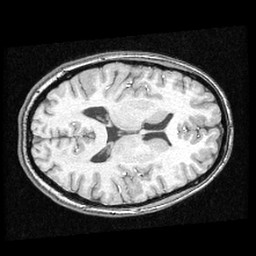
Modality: T1w
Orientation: axial
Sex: female
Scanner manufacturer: ge
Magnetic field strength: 1.5 T
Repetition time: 21 s
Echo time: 0.008 s